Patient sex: F
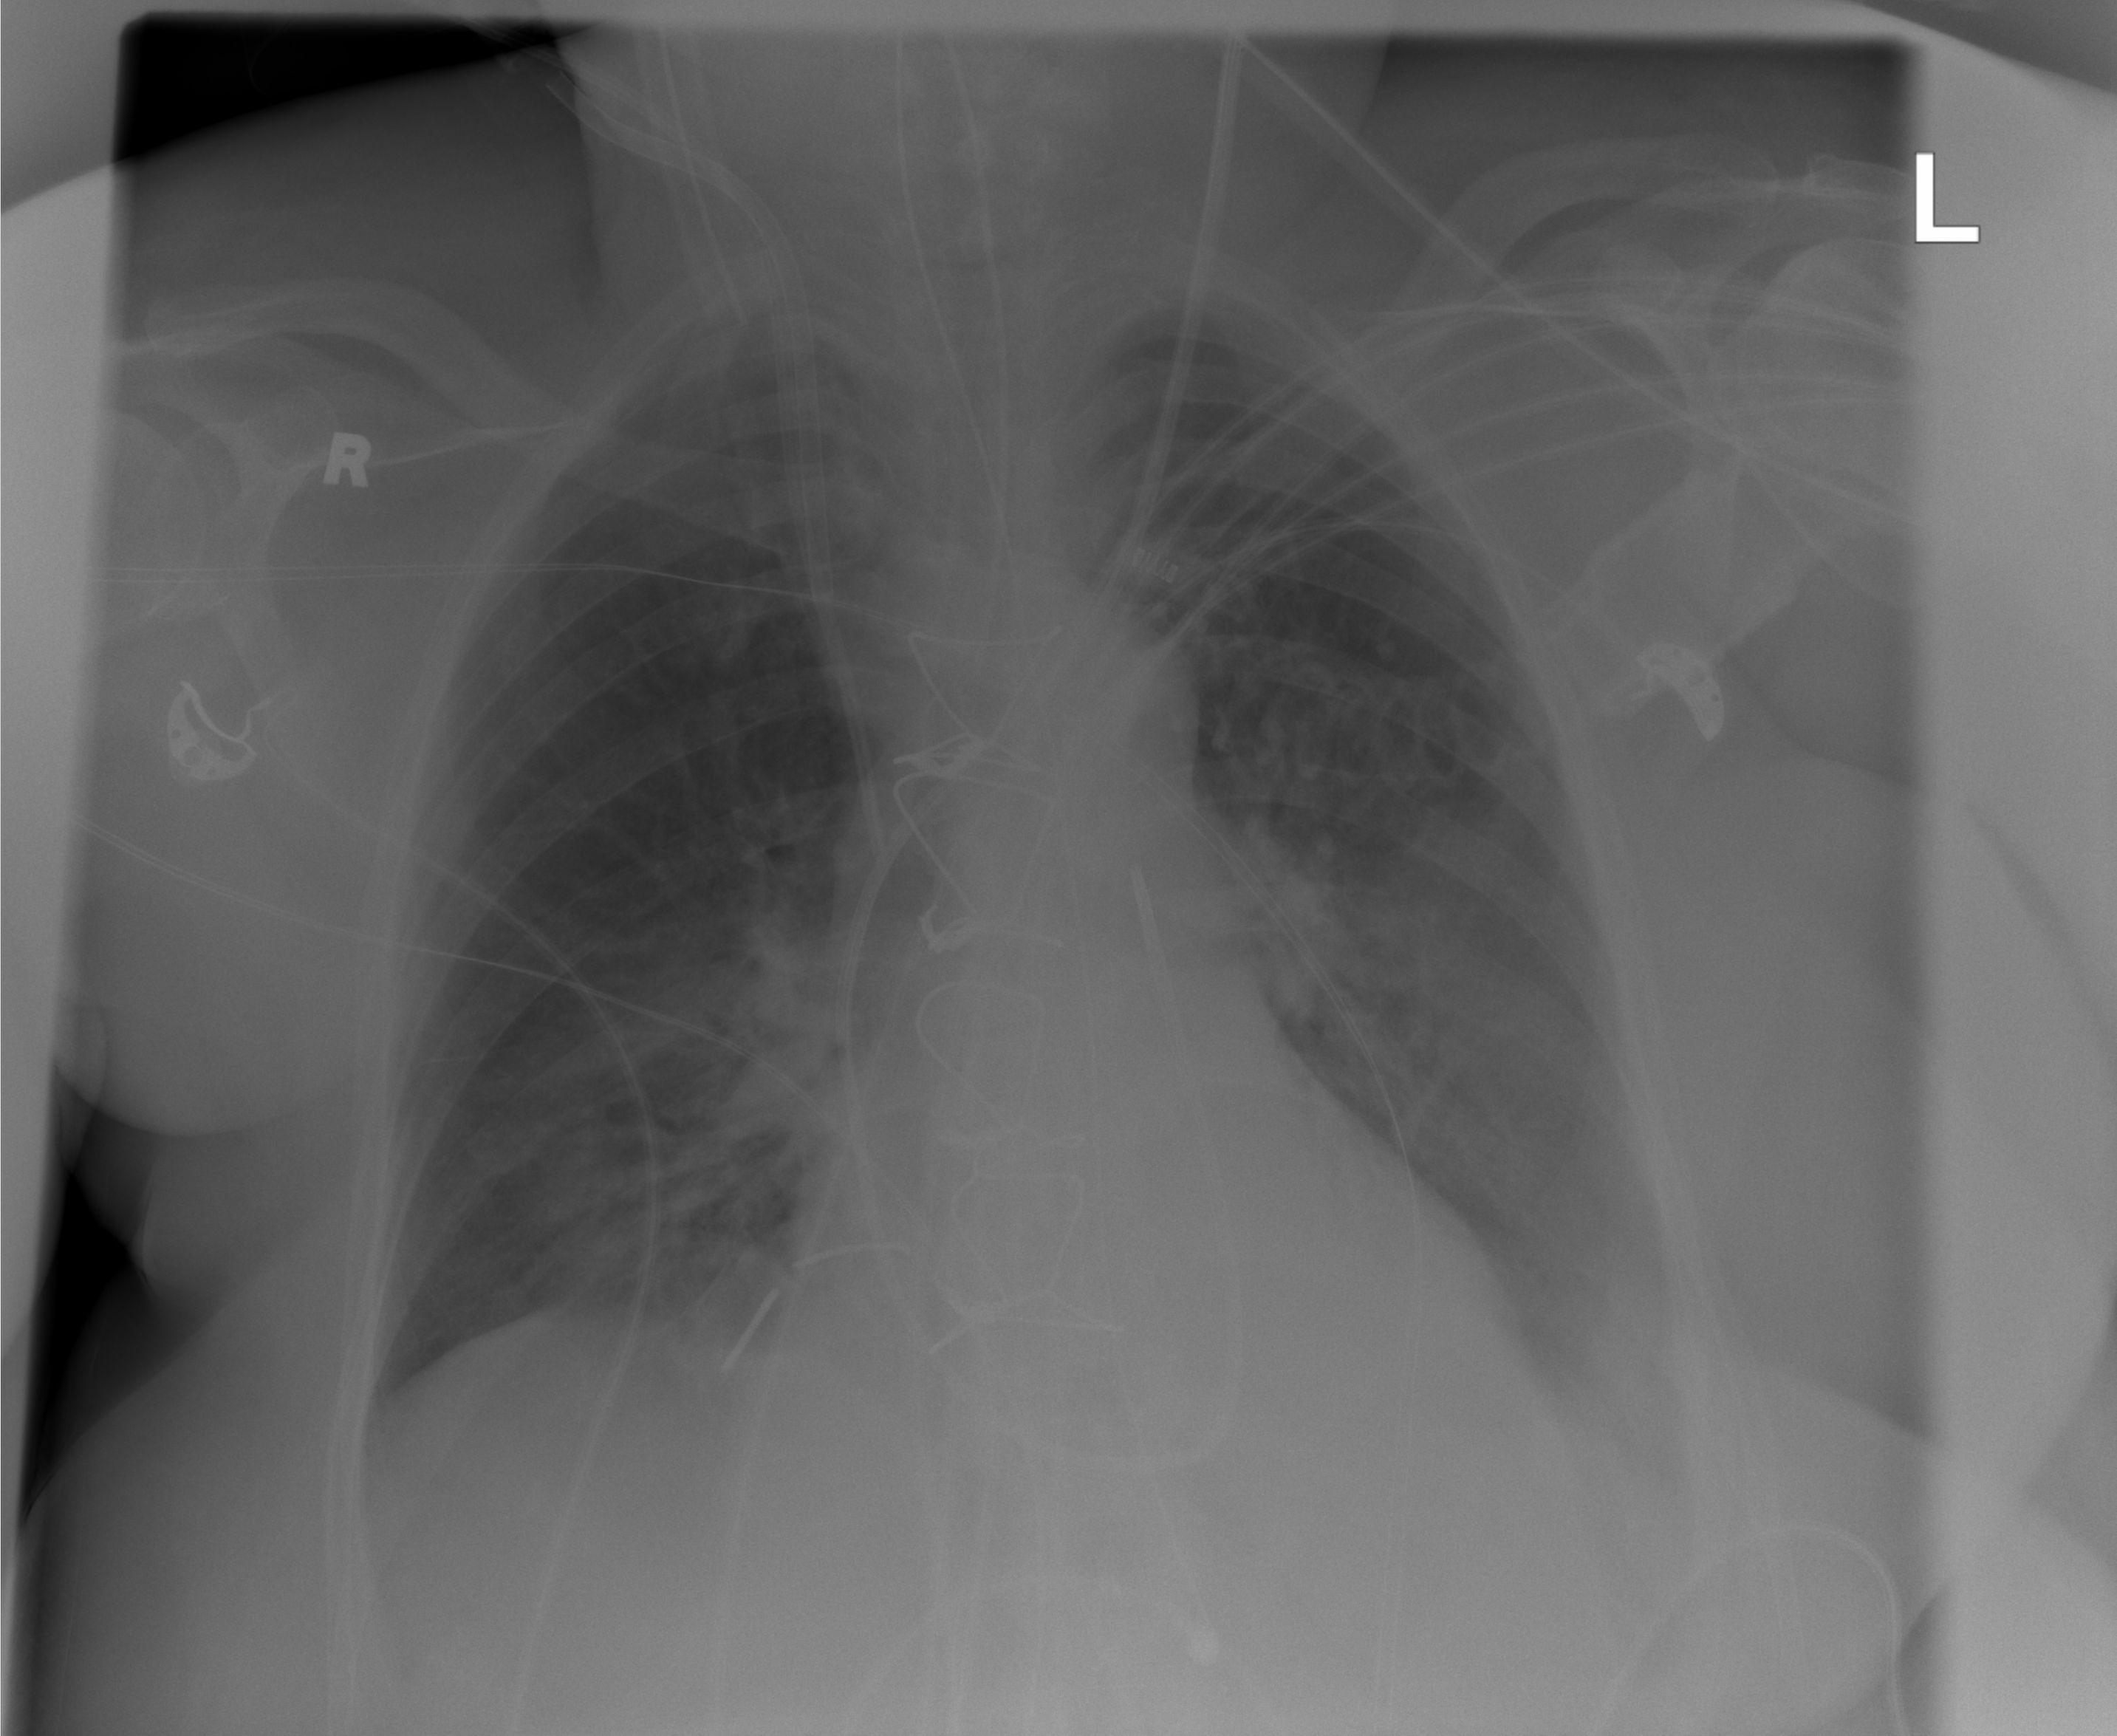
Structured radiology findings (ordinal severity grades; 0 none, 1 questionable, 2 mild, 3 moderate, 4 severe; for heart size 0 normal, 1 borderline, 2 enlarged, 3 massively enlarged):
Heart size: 0
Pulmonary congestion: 2
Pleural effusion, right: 0
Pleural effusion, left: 2
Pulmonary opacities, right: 2
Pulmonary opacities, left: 0
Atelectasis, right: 1
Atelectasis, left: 2